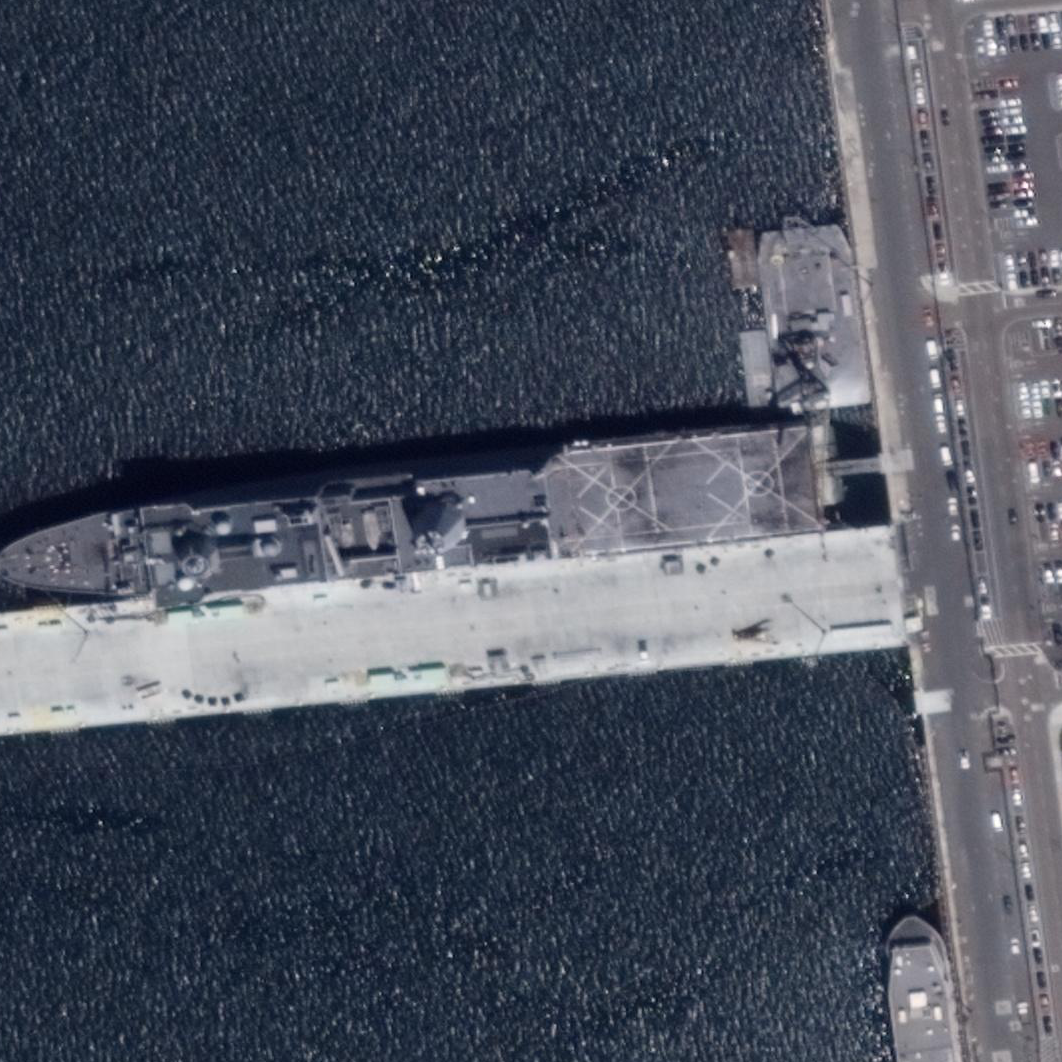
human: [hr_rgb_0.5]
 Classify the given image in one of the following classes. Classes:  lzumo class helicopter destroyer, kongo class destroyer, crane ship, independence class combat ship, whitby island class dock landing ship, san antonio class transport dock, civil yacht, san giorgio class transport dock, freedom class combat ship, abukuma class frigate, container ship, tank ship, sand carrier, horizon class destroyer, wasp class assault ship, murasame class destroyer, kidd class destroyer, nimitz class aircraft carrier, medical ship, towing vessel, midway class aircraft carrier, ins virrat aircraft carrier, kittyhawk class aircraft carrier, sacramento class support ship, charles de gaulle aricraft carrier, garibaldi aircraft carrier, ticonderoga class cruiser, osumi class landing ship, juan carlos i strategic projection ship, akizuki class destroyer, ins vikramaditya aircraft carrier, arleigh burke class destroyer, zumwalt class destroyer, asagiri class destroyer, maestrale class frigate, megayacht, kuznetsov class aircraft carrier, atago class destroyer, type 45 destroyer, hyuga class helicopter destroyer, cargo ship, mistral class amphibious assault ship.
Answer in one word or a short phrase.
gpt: San Antonio class transport dock